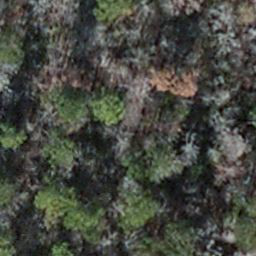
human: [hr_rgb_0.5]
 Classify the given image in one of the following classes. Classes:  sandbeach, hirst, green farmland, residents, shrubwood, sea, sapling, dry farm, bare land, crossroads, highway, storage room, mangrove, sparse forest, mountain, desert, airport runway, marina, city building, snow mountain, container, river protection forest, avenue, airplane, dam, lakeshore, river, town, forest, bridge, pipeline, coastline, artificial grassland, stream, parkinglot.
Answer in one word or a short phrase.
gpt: sapling